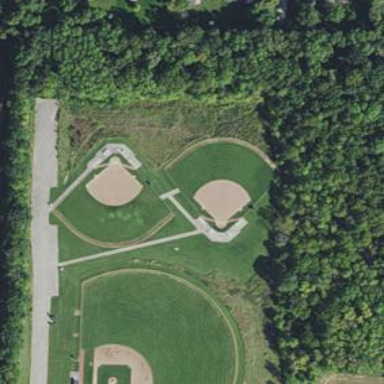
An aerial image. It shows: Baseball pitch for leisure and sports activities.